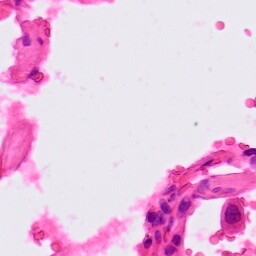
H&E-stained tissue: Lung